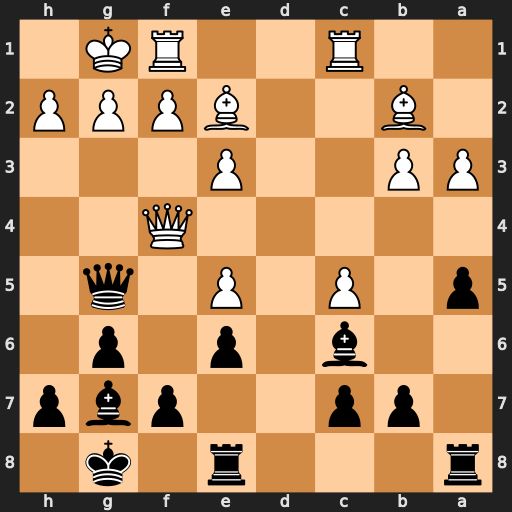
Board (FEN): r3r1k1/1pp2pbp/2b1p1p1/p1P1P1q1/5Q2/PP2P3/1B2BPPP/2R2RK1
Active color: b
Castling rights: -
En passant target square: -
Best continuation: Qxg2#